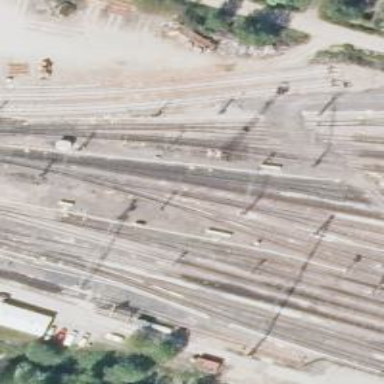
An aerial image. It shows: Railway signal.